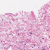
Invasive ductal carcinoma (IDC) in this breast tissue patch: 0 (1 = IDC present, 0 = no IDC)